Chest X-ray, PA view. Patient: 70 years old, sex F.
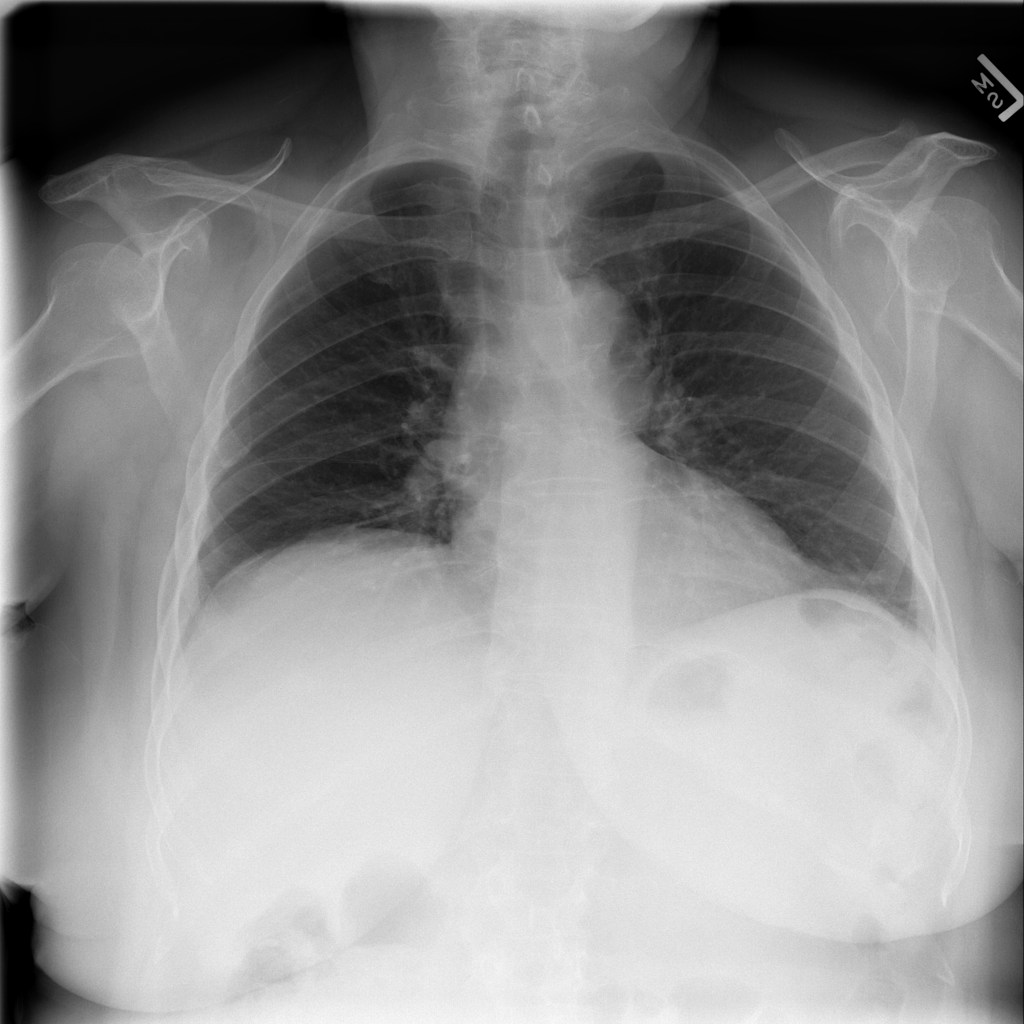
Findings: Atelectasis